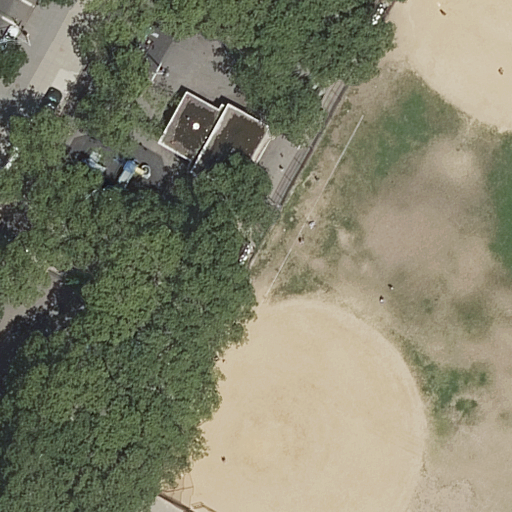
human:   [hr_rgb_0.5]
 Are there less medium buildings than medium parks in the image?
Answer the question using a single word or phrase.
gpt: no

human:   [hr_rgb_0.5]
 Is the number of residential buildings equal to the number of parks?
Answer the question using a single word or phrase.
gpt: yes

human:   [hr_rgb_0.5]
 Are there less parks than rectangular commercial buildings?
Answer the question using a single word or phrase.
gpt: no

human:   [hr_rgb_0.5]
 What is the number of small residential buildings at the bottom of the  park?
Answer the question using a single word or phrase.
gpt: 0

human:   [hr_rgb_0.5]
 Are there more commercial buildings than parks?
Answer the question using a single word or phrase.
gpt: no

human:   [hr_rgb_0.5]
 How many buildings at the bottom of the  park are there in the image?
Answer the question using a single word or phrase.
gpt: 0

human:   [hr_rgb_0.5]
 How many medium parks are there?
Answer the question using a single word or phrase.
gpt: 0

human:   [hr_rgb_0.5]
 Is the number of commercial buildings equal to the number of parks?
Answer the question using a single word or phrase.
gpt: no

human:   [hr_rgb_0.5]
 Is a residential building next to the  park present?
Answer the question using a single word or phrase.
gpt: yes

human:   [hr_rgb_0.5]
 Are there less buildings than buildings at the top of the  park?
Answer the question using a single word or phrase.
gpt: no

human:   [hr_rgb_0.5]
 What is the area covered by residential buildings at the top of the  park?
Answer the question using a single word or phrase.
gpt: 246m2

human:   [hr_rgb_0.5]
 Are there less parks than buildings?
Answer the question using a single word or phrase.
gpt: no

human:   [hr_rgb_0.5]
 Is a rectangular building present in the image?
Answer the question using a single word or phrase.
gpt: no

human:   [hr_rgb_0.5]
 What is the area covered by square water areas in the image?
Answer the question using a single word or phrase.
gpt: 0m2

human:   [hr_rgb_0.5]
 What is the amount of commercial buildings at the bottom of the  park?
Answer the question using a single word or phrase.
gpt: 0

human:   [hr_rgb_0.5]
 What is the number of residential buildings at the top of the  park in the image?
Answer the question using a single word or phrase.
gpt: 1

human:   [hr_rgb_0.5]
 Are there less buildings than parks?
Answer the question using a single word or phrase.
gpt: no

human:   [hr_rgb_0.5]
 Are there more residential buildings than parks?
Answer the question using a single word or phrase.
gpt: no

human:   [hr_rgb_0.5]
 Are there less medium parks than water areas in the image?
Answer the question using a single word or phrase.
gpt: no

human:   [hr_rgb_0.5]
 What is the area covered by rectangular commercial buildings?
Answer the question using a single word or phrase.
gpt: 0m2

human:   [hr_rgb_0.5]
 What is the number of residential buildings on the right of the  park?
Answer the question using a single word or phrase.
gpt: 0

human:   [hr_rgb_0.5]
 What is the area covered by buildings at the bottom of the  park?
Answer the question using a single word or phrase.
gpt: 0m2

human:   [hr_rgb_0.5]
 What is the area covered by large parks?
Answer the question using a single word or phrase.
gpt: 10517m2

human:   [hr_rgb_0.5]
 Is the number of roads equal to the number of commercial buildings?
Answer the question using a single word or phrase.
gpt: yes

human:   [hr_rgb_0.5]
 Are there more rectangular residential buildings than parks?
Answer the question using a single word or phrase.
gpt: no

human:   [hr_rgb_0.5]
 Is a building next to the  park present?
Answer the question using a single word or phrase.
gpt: yes

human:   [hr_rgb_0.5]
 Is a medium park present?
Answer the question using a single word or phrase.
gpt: no

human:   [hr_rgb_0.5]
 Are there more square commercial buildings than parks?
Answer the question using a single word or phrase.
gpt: no

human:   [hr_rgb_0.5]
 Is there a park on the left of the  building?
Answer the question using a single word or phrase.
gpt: no

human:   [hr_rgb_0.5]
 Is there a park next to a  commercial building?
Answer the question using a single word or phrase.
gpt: no

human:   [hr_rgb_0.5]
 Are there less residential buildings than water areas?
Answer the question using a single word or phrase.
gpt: no

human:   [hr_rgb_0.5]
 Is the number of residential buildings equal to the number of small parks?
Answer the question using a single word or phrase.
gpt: no

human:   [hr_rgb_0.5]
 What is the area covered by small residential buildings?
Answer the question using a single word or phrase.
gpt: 0m2

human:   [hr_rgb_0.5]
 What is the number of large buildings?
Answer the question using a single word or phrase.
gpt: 0

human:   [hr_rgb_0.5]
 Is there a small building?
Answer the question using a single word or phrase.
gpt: no

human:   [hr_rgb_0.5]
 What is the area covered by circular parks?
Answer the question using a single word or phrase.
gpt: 0m2